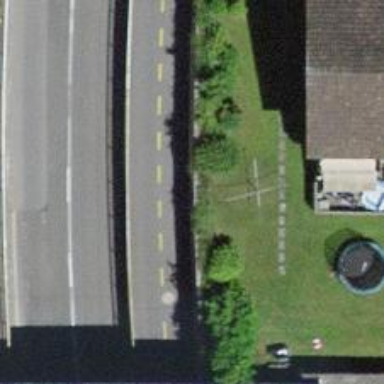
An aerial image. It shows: Retaining wall.